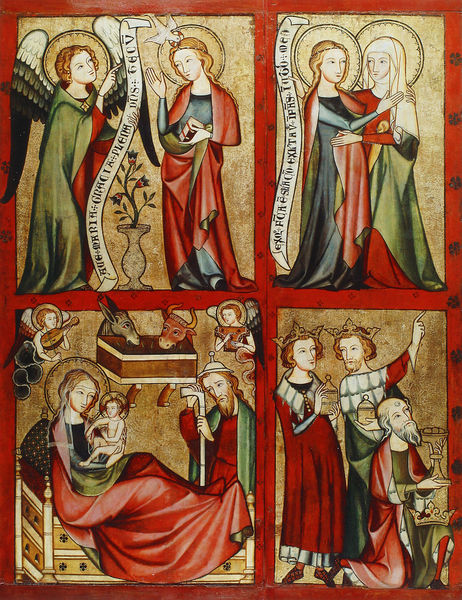
Titel: Altenberger Altar, linker Flügel
Künstler: Rheinischer Meister
Institution: Frankfurt, Städel
Schlagwörter: blau, flügel, umhang, grün, blume, frau, schwarz, szene, rot, mensch, rahmen, taube, bild, felder, kirche, gewand, gold, kelch, drei, kind, esel, pferd, engel, vase, schrift, enge, stab, kuh, weis, baby, figuren, glaube, religion, altar, rolle, geige, heiligenschein, christus, jesus, weihrauch, stall, schriftrolle, könige, elisabeth, heilige, laute, heilig, maria, ochse, heimsuchung, josef, verkündigung, geburt, krippe, weihnachten, ochs, spruchband, buchmalerei, caspar, heiligen, drei könige, heilige drei könige, melchior, myrre, heilih, heiuliger geist, hl.drei könige, jesuskid